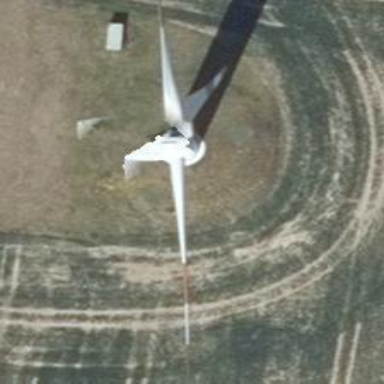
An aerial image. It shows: Wind power generator utilizing wind turbines.